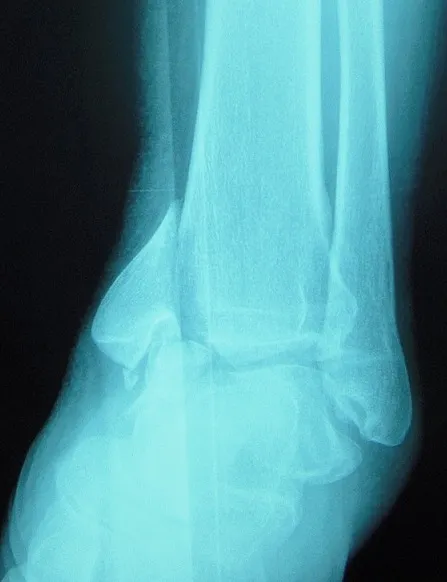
Radiography on admission.
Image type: radiology (x_ray)